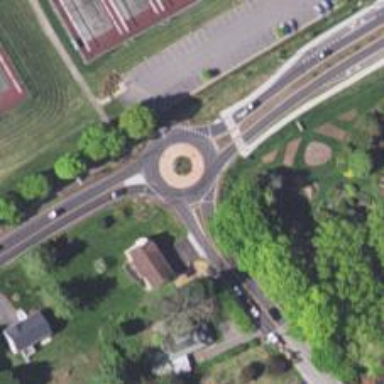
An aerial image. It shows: Tertiary road with asphalt surface leading to roundabout.